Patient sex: F
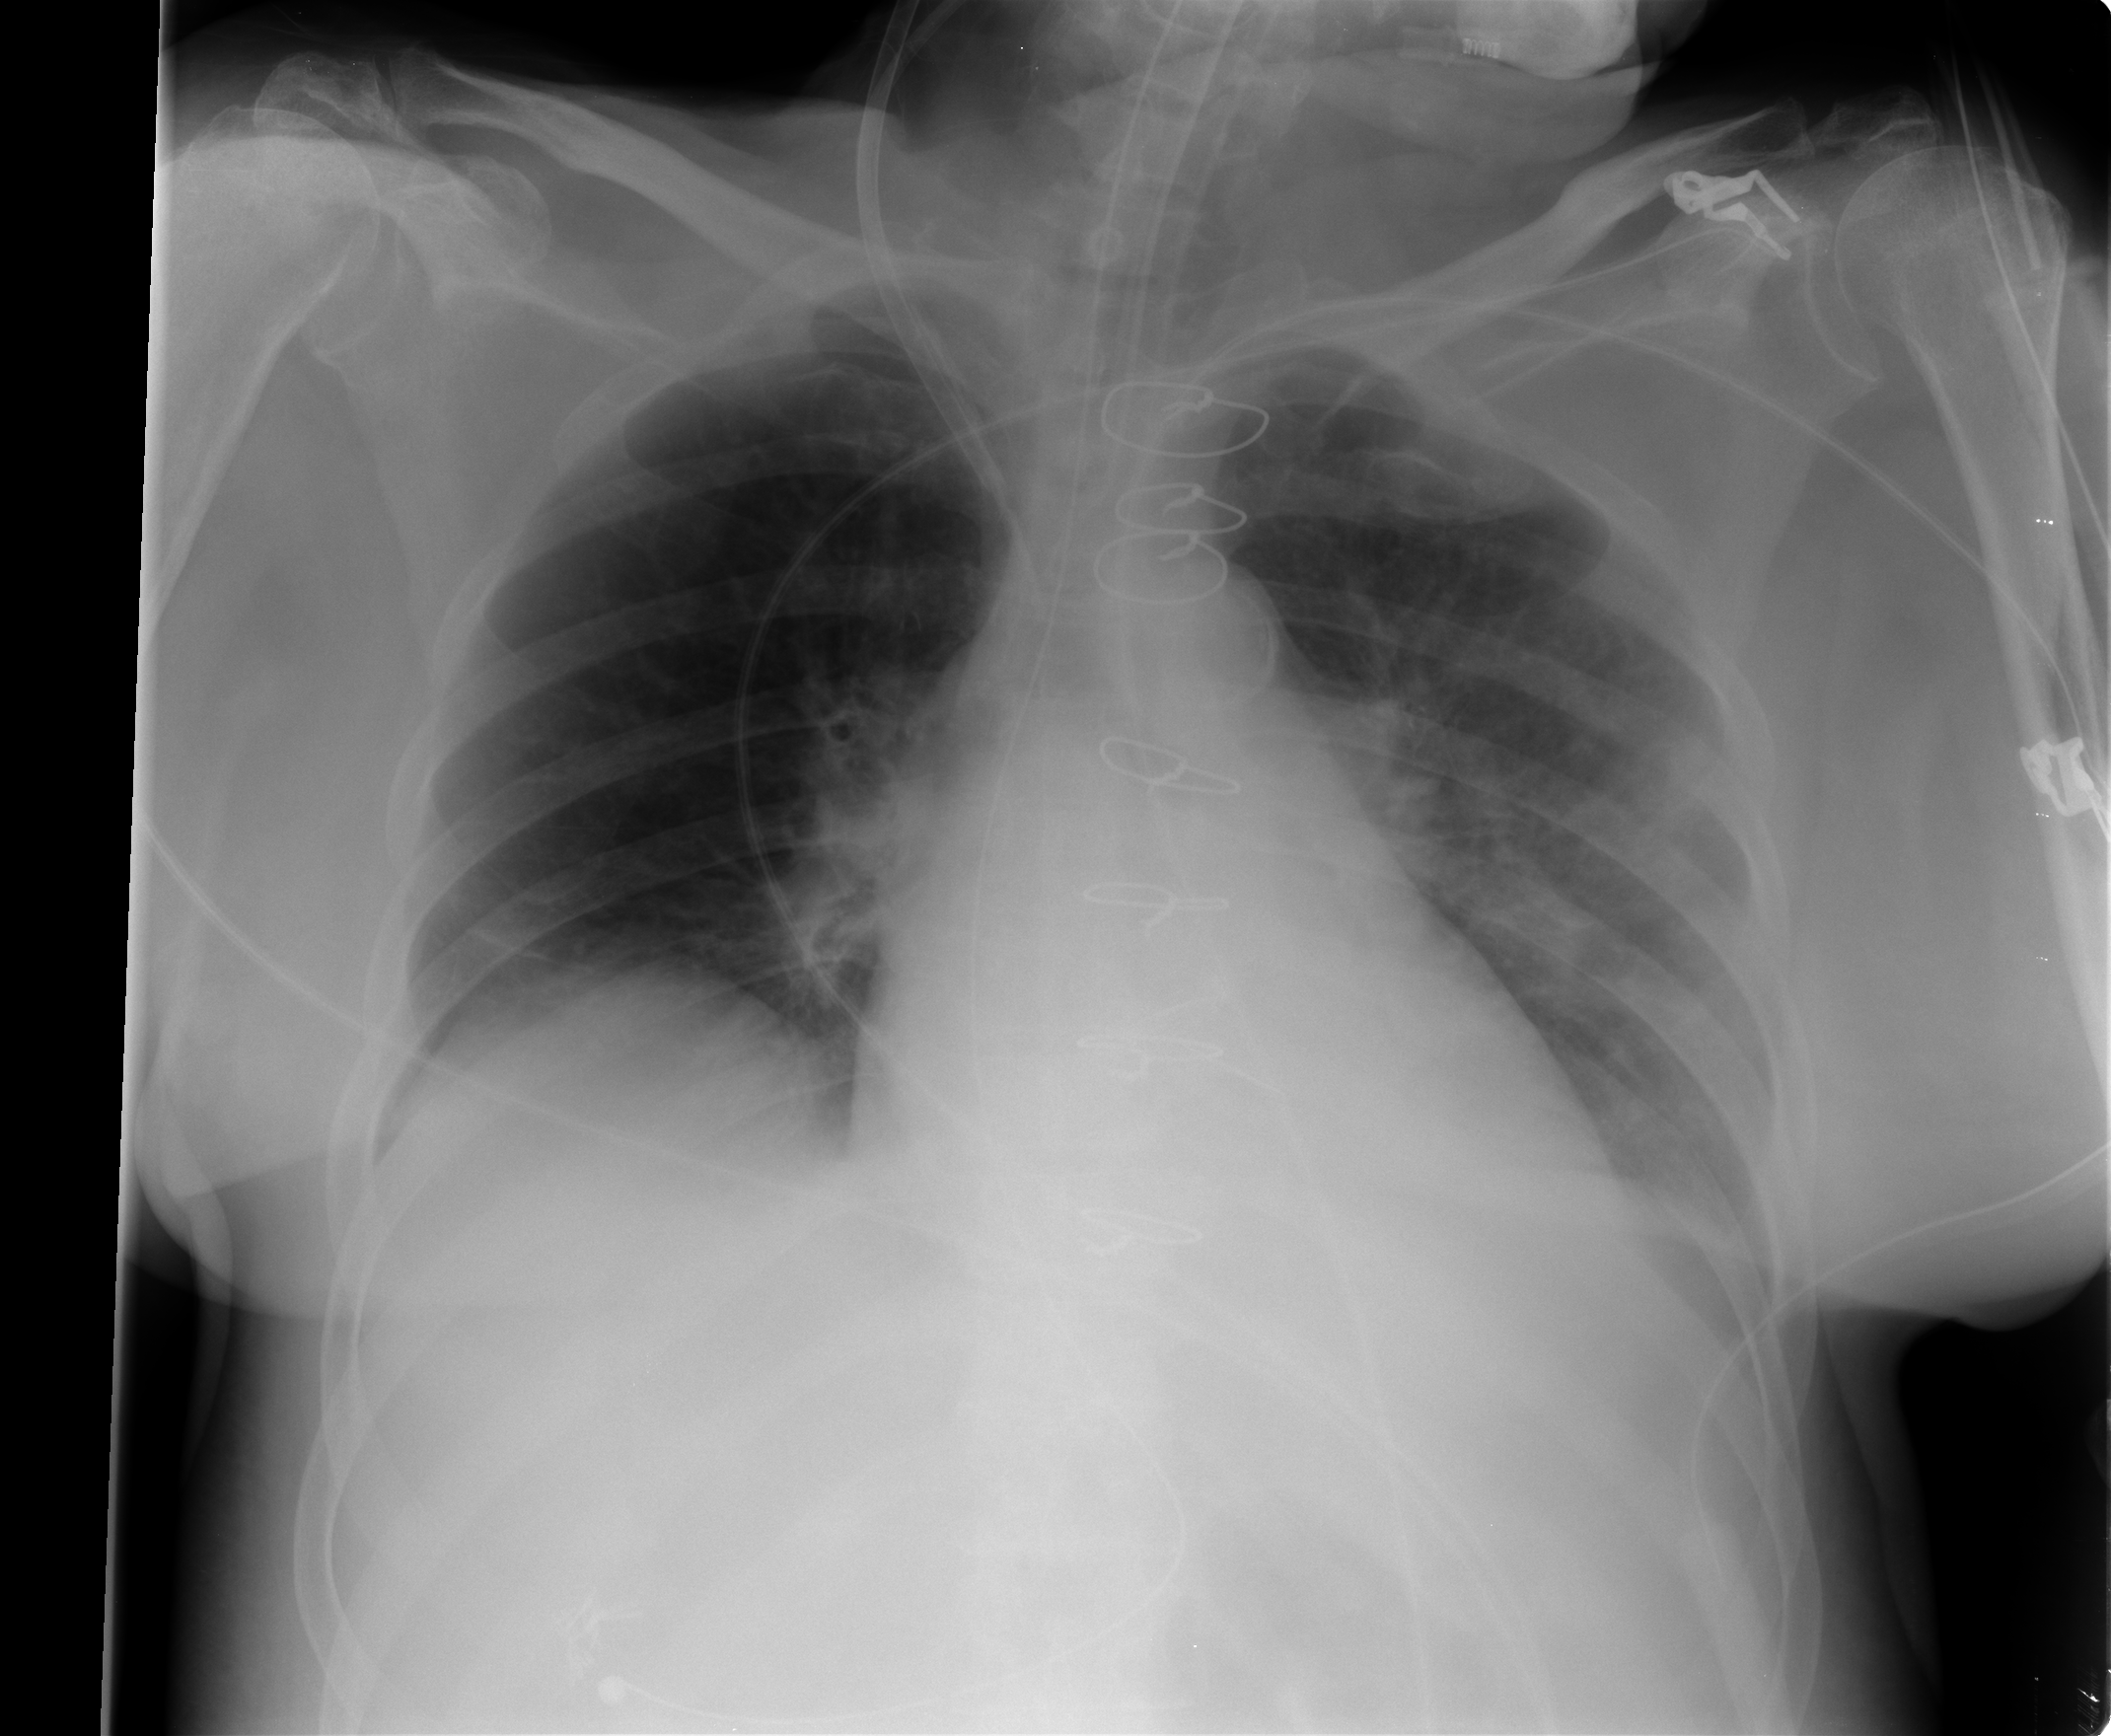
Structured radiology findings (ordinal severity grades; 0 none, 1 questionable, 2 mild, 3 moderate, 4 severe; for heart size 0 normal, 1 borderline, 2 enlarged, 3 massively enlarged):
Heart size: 0
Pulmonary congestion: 2
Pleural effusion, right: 1
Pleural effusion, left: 2
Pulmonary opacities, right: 0
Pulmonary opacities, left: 1
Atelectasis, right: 2
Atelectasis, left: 2